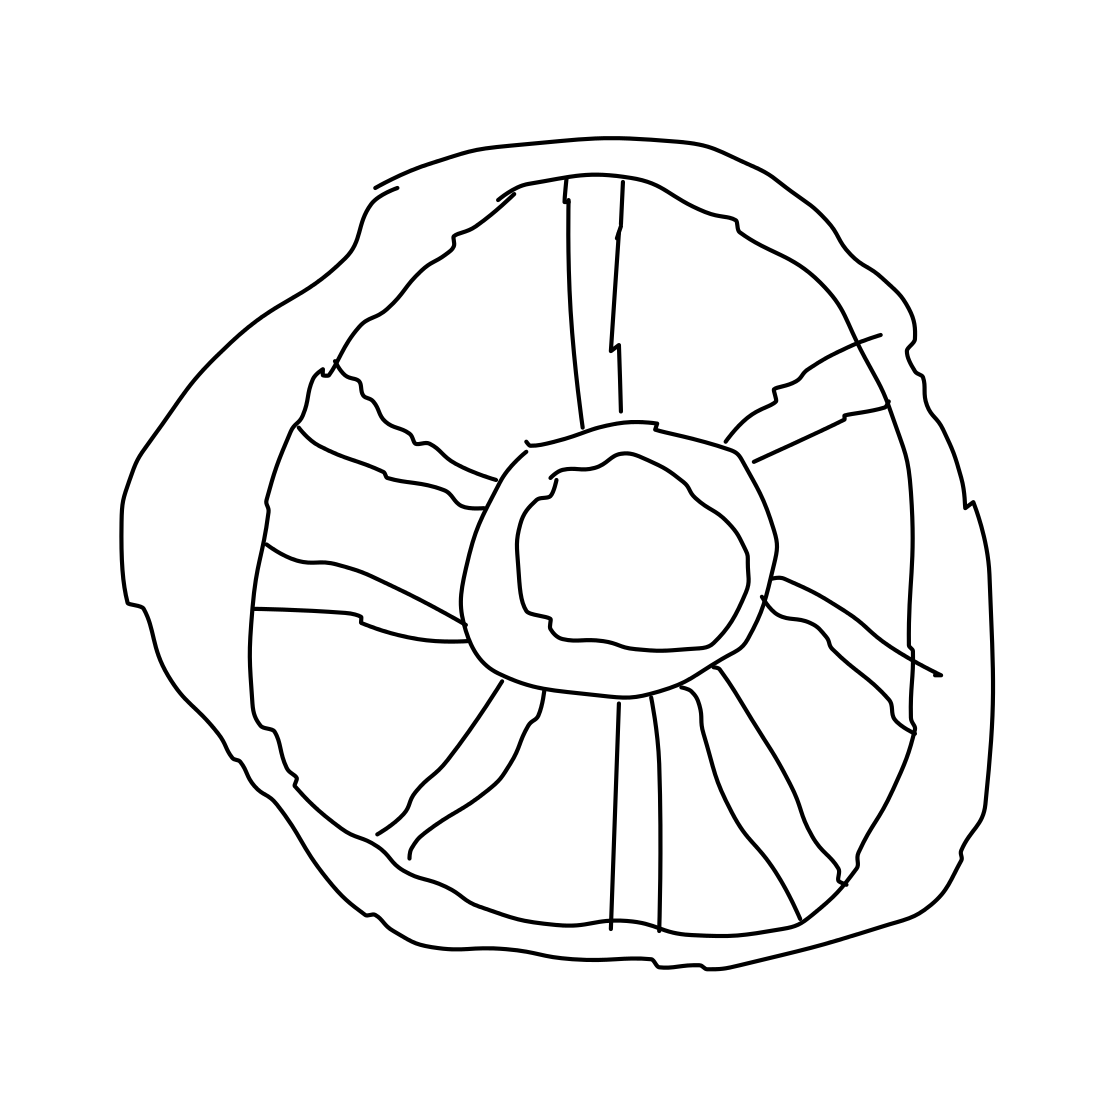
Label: wheel